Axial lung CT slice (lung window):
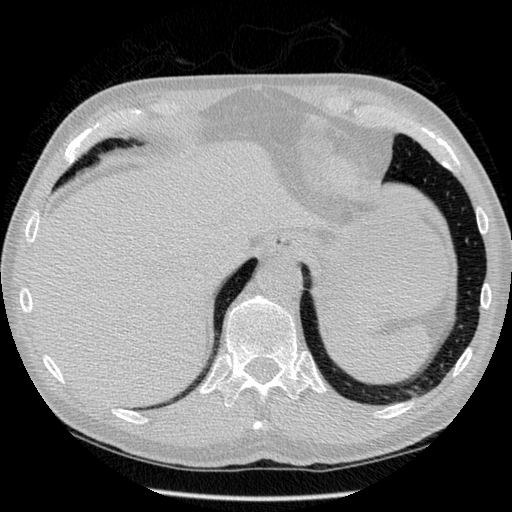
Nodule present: no